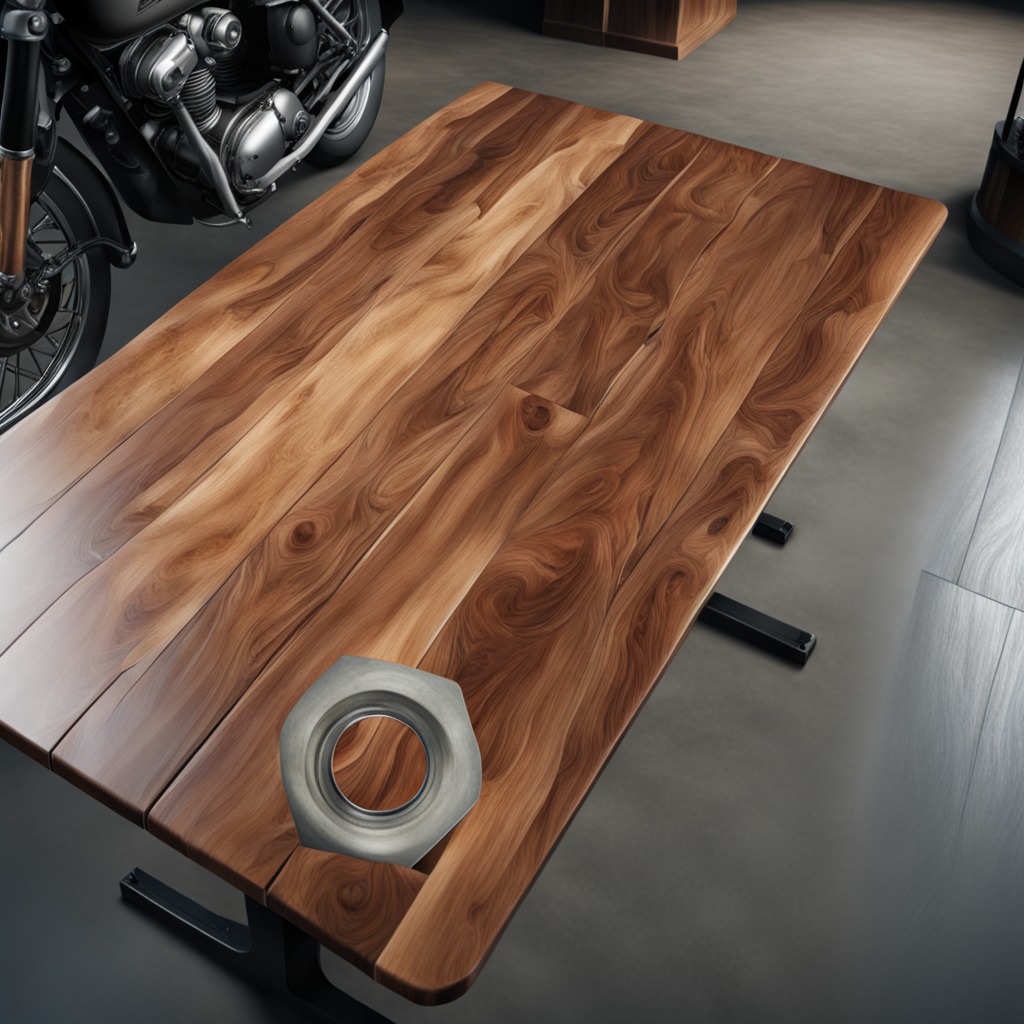
A metal nut is lying on an oil-spilled wooden table in a vintage motorcycle garage.